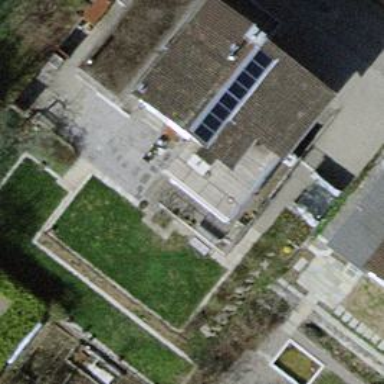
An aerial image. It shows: Gabled building.